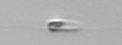
Label: flagellate_morphotype3